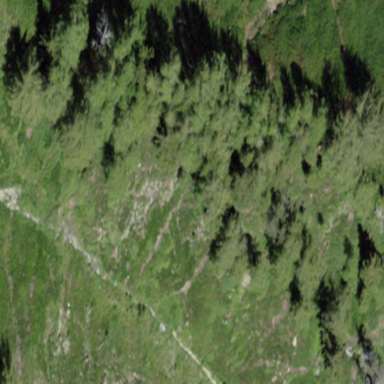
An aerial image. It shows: Forest area predominantly covered with needle-leaved trees.